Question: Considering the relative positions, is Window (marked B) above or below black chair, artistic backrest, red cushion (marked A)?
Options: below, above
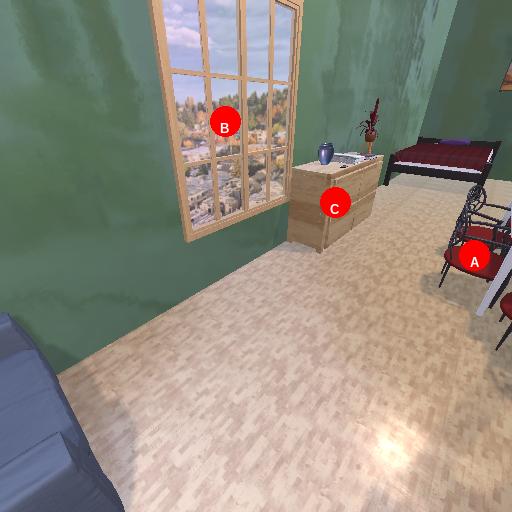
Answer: below